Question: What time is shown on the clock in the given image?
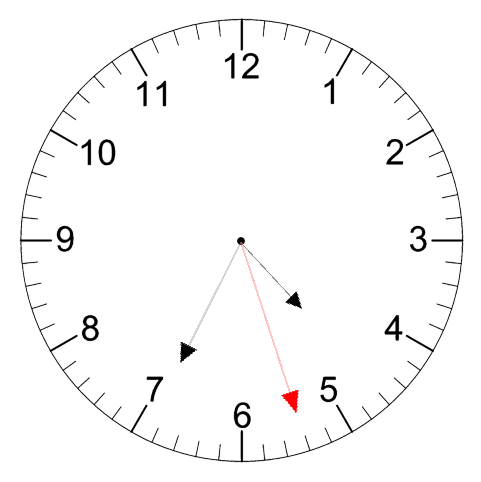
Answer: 04:34:27